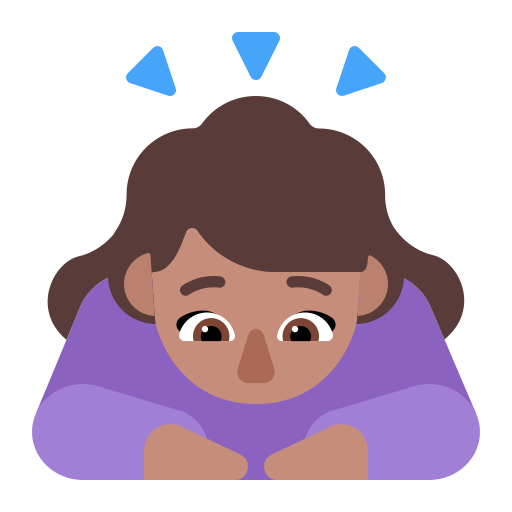
woman bowing flat